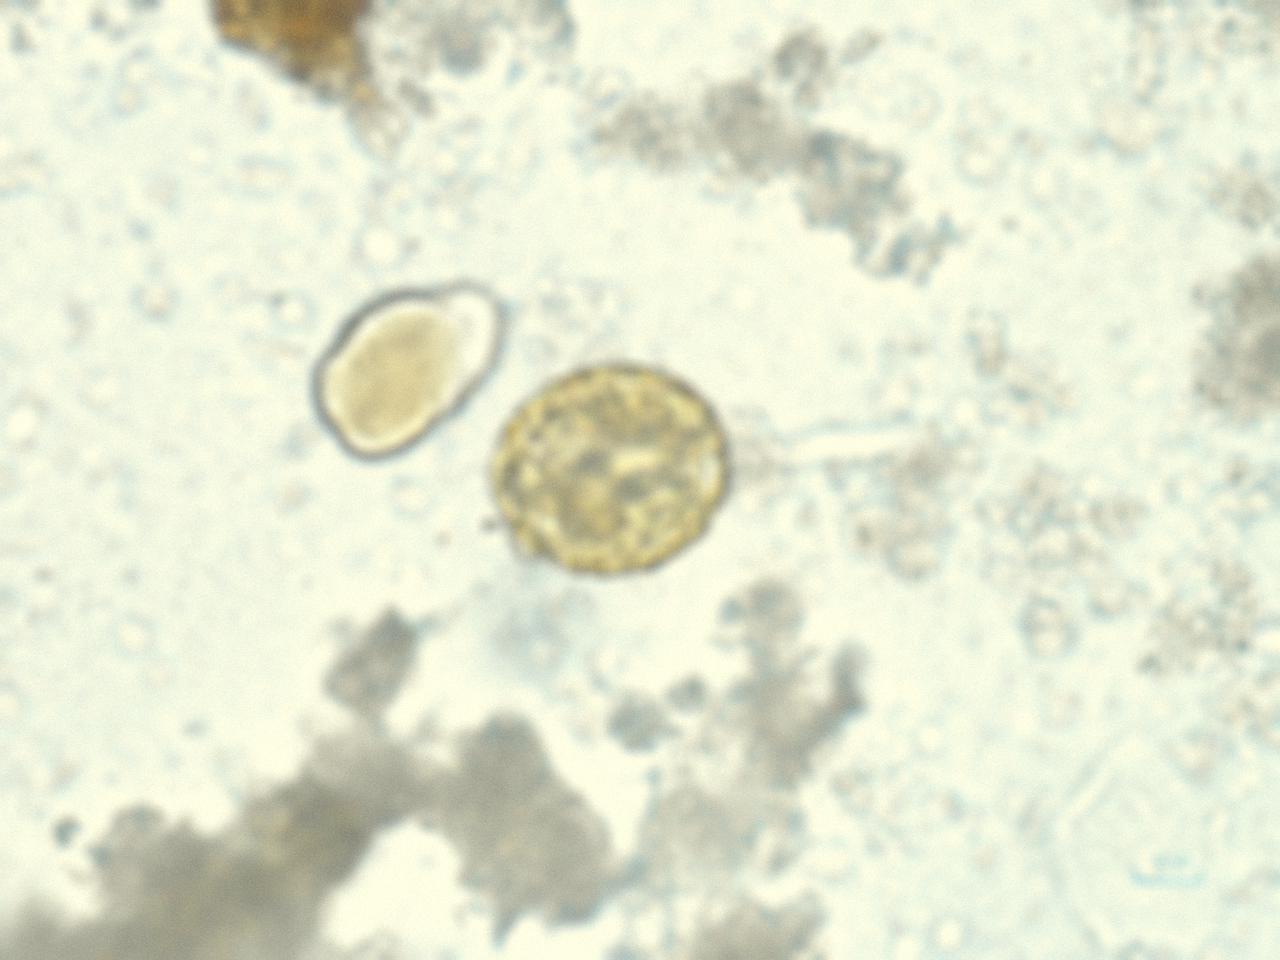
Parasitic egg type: Ascaris lumbricoides